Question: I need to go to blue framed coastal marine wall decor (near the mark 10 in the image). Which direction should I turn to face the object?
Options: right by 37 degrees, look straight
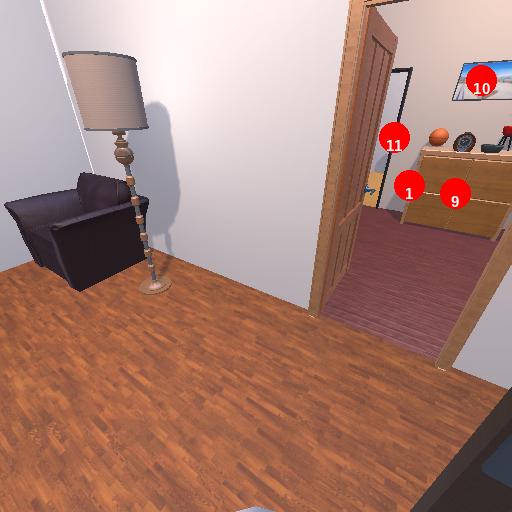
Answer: right by 37 degrees